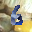
Label: 6